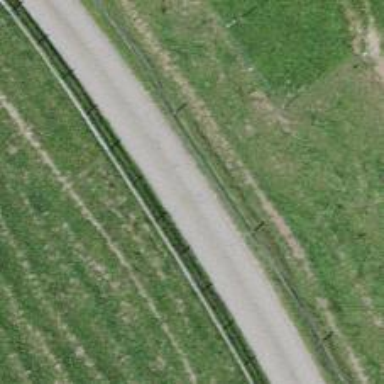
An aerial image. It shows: Unclassified road.